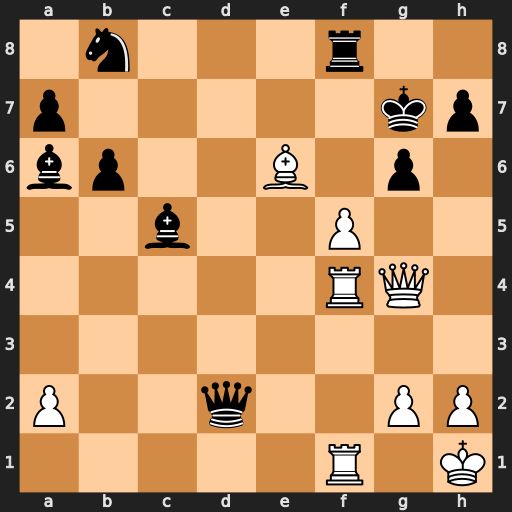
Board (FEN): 1n3r2/p5kp/bp2B1p1/2b2P2/5RQ1/8/P2q2PP/5R1K
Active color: w
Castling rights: -
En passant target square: -
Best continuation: f6+ Rxf6 Rxf6